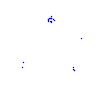
Particle: proton